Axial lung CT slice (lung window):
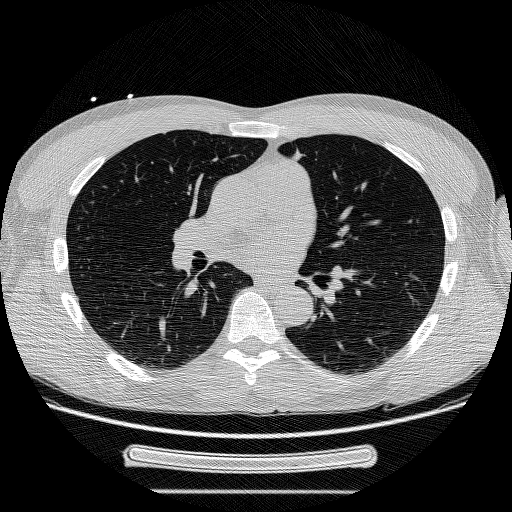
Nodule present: no